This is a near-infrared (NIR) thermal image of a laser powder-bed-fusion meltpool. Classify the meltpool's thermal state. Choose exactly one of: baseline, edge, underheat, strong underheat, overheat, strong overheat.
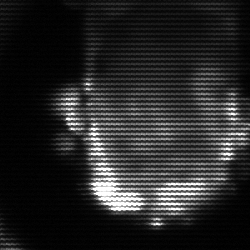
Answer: baseline